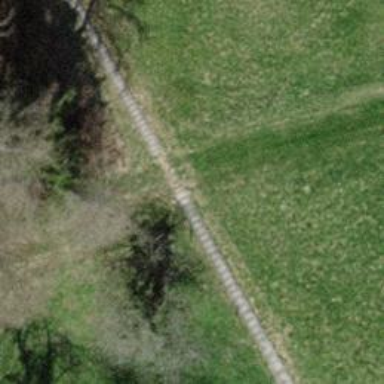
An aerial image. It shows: Set of steps on the road.